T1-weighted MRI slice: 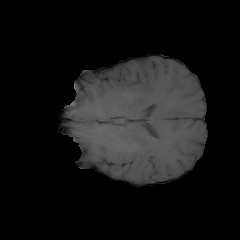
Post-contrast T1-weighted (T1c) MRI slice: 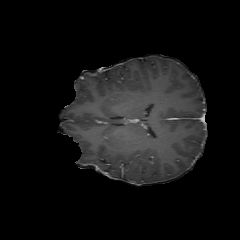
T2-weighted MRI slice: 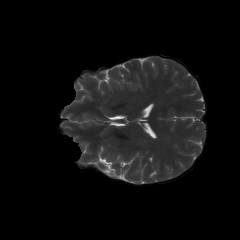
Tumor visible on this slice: no